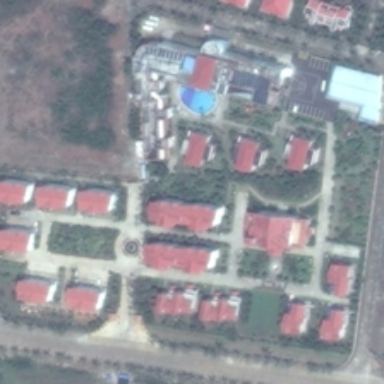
Many green trees and red buildings are in a resort .